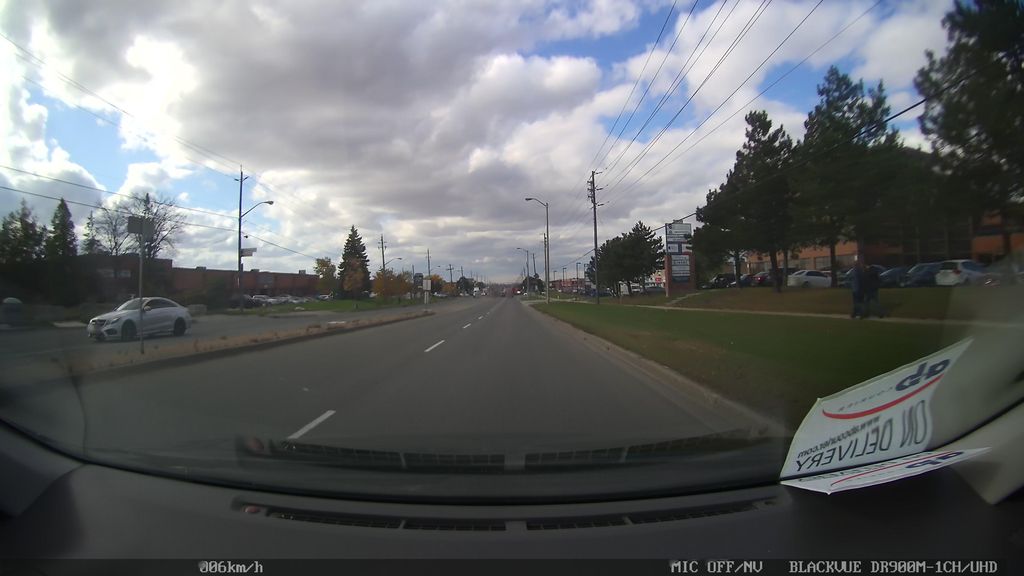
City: toronto